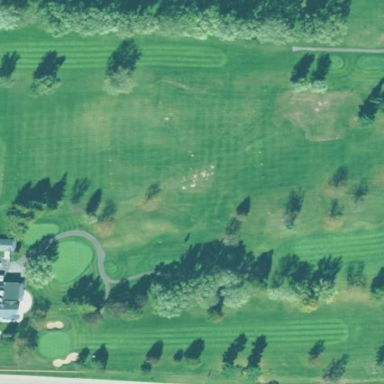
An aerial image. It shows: Driving range for golf on grass surface.